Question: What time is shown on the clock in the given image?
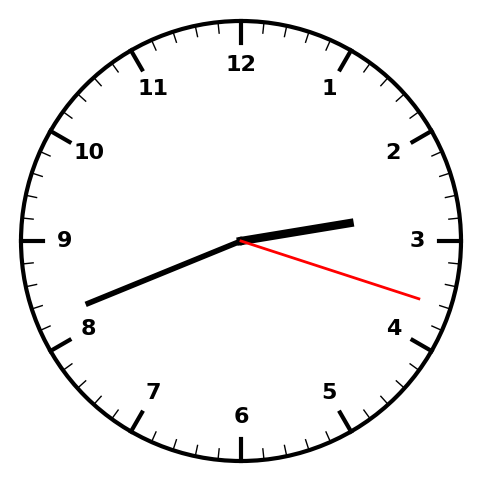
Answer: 02:41:18